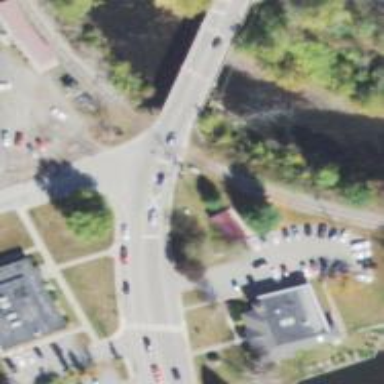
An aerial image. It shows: Railway crossing with lights and barriers.